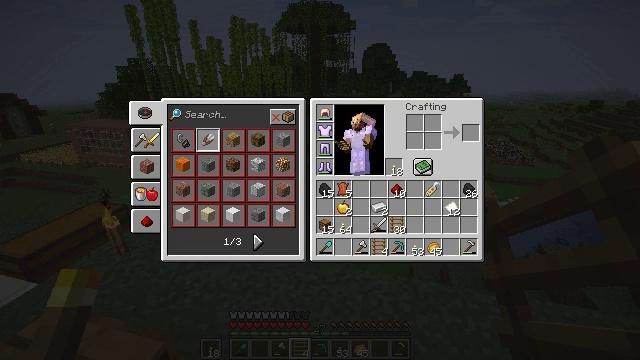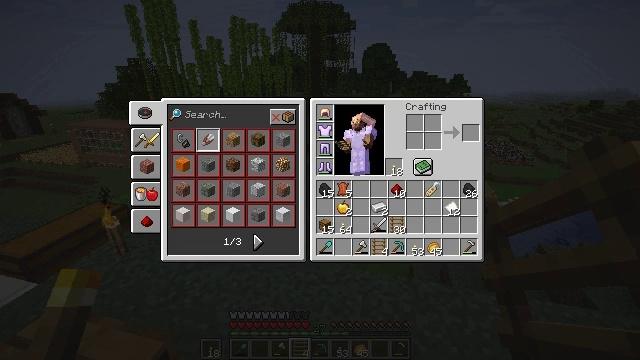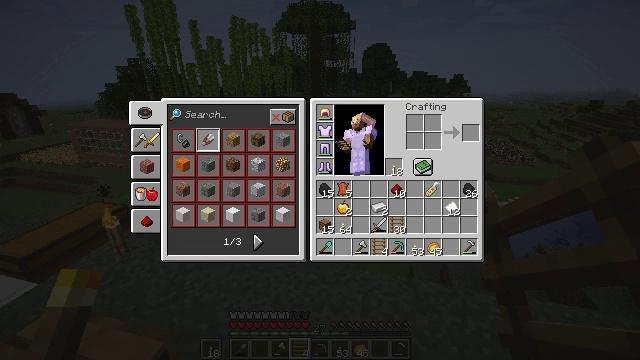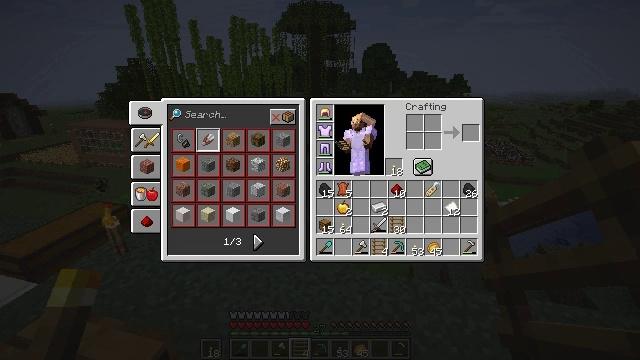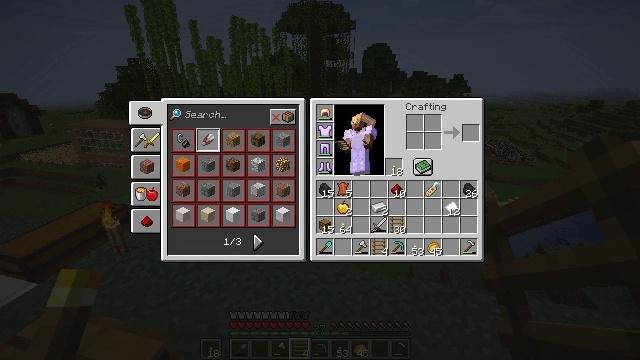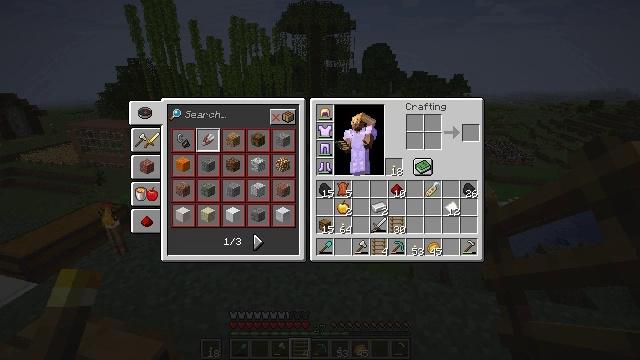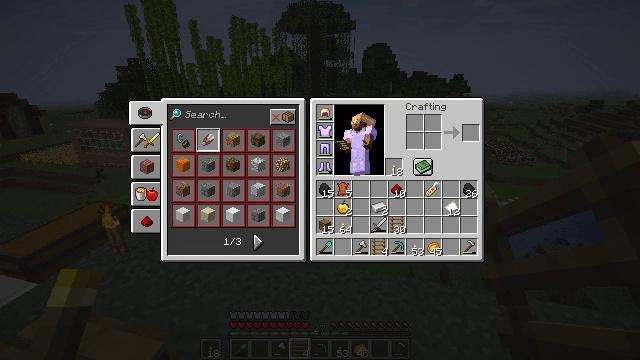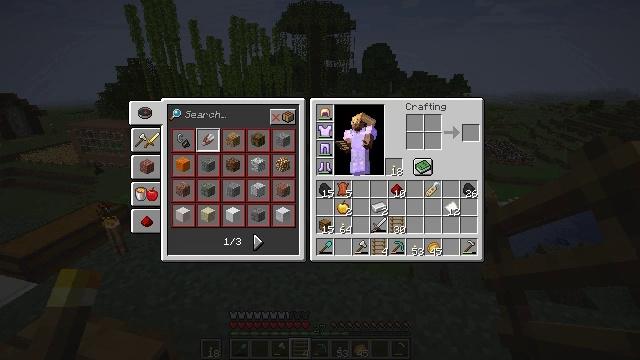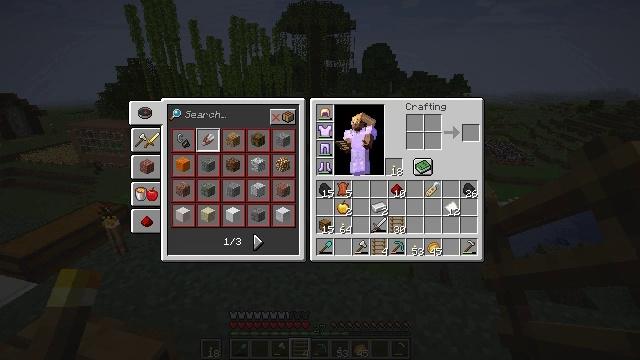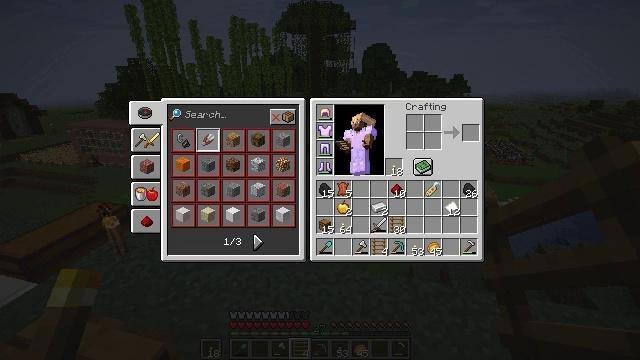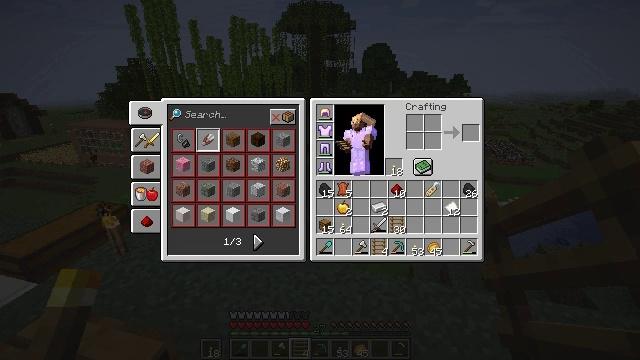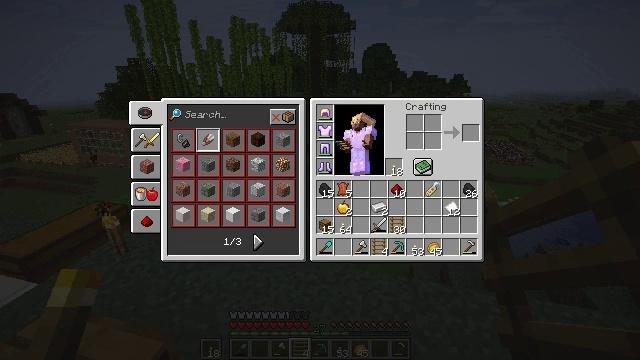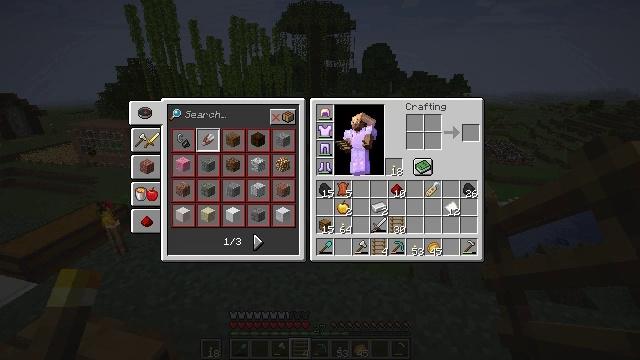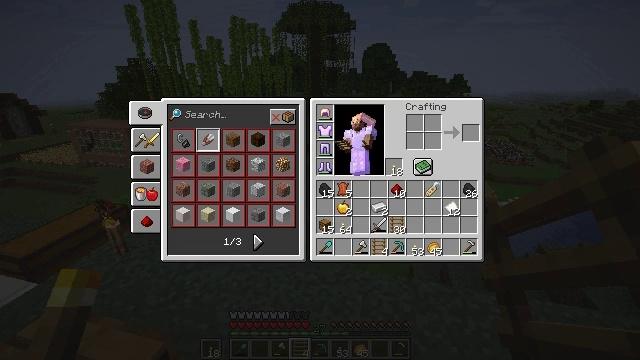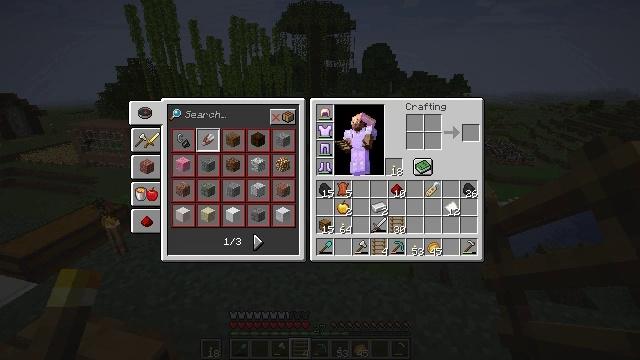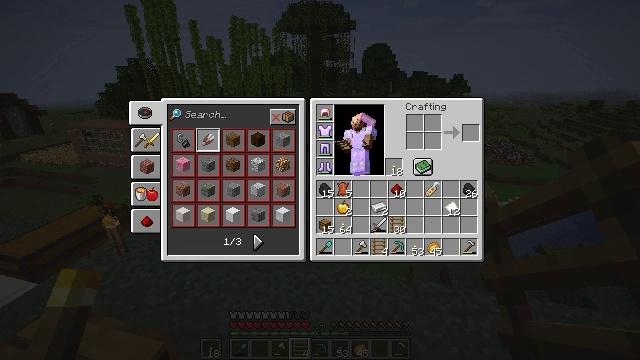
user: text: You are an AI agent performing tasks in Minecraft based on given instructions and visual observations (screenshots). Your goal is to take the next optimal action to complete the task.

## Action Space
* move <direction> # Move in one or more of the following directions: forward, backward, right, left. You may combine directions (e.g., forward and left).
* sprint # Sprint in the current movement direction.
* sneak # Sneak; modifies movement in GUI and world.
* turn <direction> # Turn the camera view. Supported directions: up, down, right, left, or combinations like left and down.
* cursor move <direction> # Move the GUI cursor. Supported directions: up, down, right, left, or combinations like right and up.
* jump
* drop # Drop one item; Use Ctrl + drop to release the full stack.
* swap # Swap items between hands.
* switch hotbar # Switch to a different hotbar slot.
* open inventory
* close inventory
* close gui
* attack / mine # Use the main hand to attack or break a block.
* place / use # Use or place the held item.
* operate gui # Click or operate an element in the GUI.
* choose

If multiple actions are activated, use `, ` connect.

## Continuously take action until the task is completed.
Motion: motion action
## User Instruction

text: Collect the ladder block.
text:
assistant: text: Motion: no_op
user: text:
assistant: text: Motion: no_op
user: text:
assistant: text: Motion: no_op
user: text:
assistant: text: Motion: no_op
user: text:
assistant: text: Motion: no_op
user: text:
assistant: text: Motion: no_op
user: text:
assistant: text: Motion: no_op
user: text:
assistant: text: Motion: no_op
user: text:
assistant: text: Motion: no_op
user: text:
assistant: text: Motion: no_op
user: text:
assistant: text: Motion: no_op
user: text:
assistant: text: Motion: no_op
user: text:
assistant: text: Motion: no_op
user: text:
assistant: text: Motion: no_op
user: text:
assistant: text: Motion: no_op
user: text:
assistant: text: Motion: no_op
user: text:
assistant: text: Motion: no_op
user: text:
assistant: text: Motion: no_op
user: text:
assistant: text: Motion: no_op
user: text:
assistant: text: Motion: no_op
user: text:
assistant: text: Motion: no_op
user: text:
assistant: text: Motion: no_op
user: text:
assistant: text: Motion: no_op
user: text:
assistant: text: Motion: no_op
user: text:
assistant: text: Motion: no_op
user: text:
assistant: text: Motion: no_op
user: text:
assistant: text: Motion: no_op
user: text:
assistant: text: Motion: no_op
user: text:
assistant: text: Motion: no_op
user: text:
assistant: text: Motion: no_op